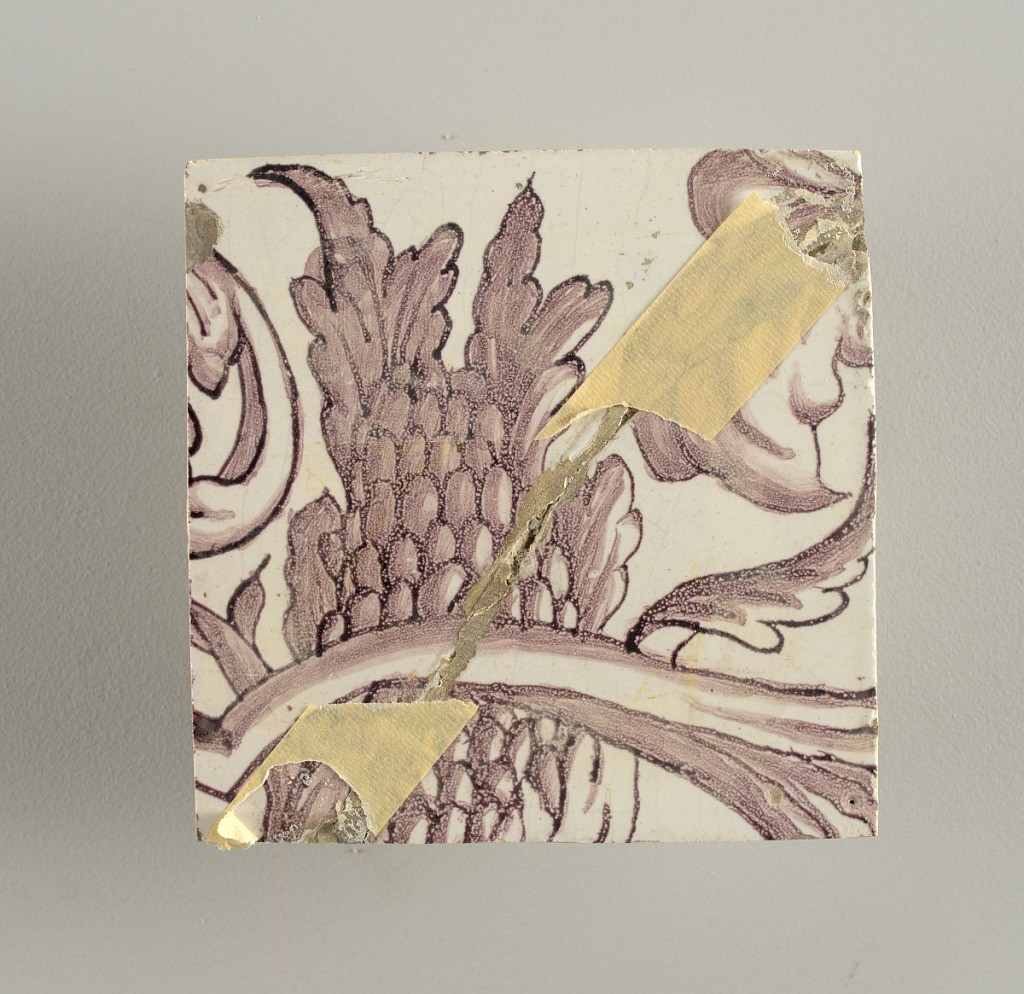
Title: Wall facing
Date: ca. 1725
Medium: Tin-glazed earthenware, underglaze
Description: Horizontal rectangle.  Thirty-seven tiles wide and twenty-one high with opening for door or window nineteen and one-half tiles high and twelve wide.  To left and right of opening, centered canopy above. Left, woman representing Hope, right, a sculputure urn.  Centered above opening, a mascaron.  Arabesque design of foliage.